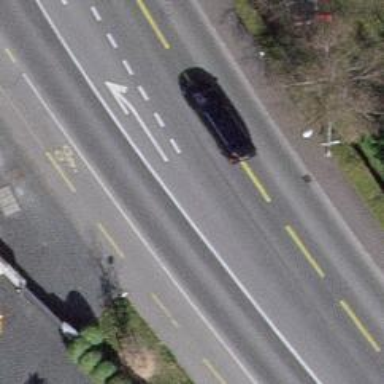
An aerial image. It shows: Secondary road with asphalt surface. There is track for cyclists on the left side and lane for buses on the right. The right side also has shared bus and cycle lane.